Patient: sex F, age 61
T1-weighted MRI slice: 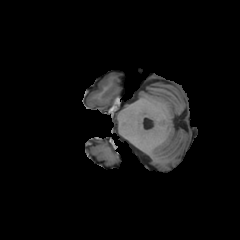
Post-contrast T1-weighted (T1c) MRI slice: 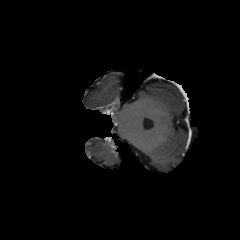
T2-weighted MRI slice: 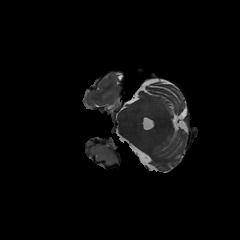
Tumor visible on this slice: yes
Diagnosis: Glioblastoma, IDH-wildtype
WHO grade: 4